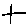
Label: line